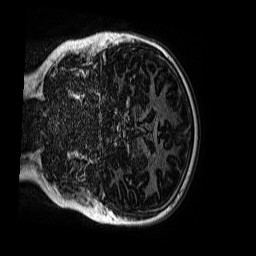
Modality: MP2RAGE
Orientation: coronal
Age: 10
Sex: female
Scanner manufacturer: siemens
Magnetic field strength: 3 T
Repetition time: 4 s
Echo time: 0.00299 s